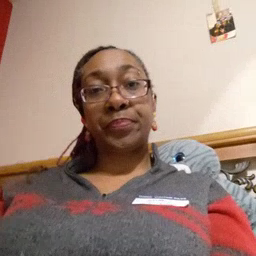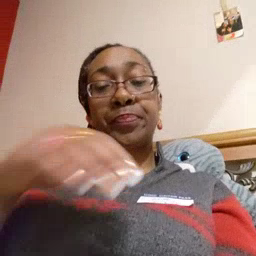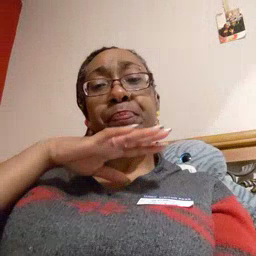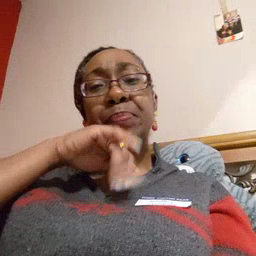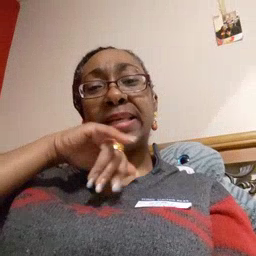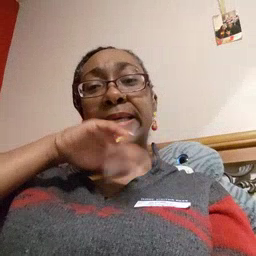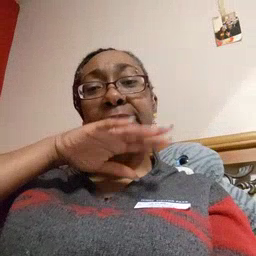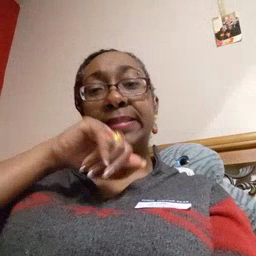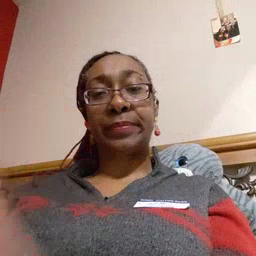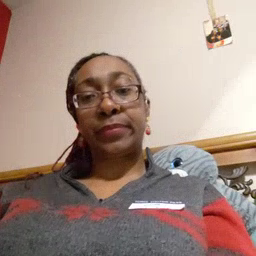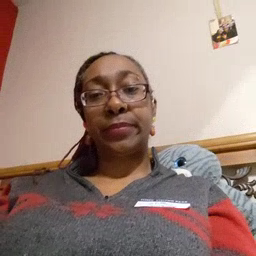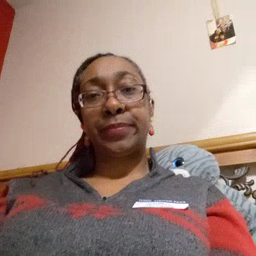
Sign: pig